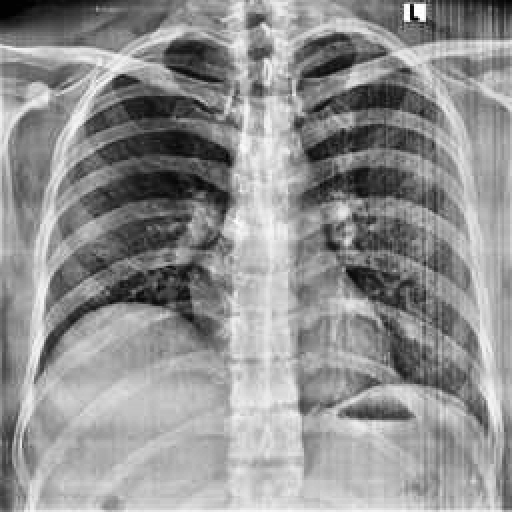
Finding: NORMAL